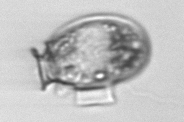
Label: Dinophysis_acuminata